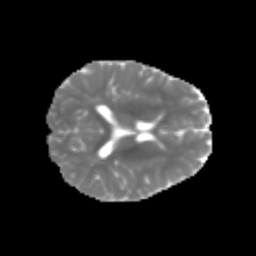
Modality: MD
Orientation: axial
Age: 6
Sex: male
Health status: healthy